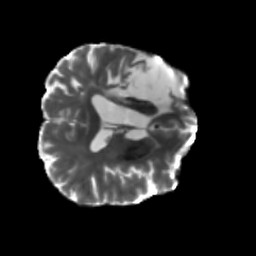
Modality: T2w
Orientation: axial
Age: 49
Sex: male
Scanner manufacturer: siemens
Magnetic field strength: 3 T
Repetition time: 5.25 s
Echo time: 0.08 s